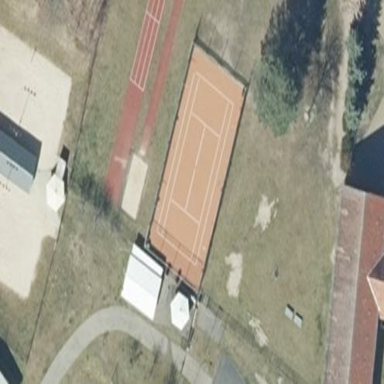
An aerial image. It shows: Tennis court on the leisure land pitch.